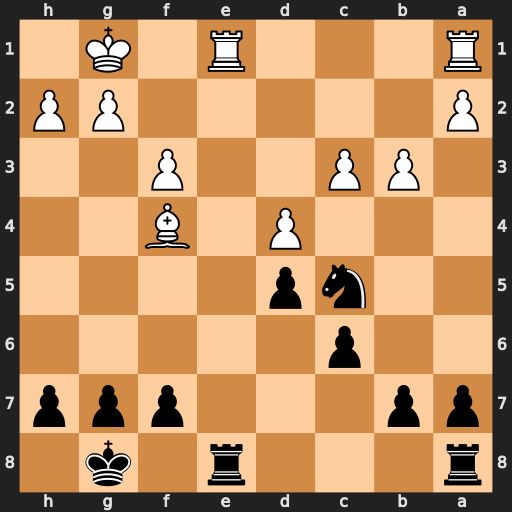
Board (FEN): r3r1k1/pp3ppp/2p5/2np4/3P1B2/1PP2P2/P5PP/R3R1K1
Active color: b
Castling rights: -
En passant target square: -
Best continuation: Rxe1+ Rxe1 Nd3 Bd2 Nxe1